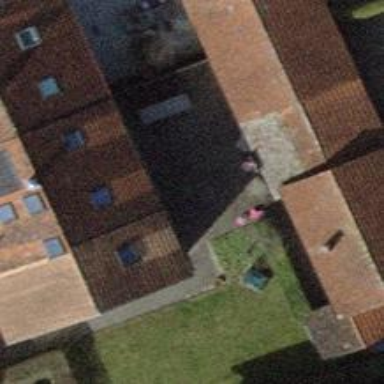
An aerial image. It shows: Shed building.